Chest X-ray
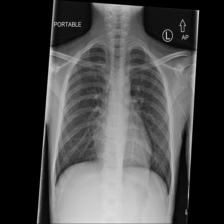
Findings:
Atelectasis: negative
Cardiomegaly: negative
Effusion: negative
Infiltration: negative
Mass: negative
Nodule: negative
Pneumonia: negative
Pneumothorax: negative
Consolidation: negative
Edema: negative
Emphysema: negative
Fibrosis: negative
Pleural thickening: negative
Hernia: negative